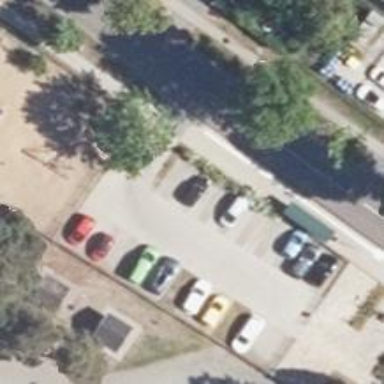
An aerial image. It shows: Road serving as parking aisle.